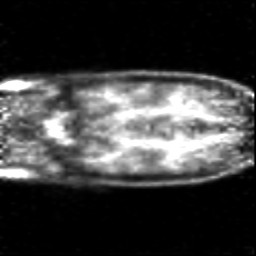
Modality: PET
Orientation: coronal
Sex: female
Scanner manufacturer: siemens